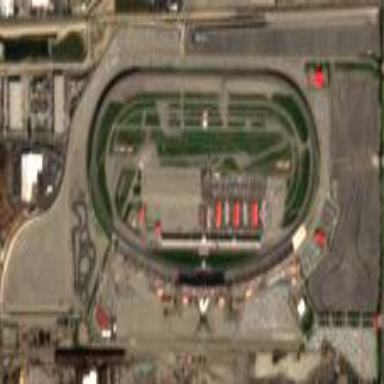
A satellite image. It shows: Sports center specializing in motorsports.